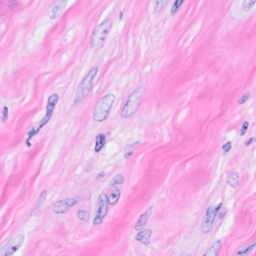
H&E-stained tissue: Breast